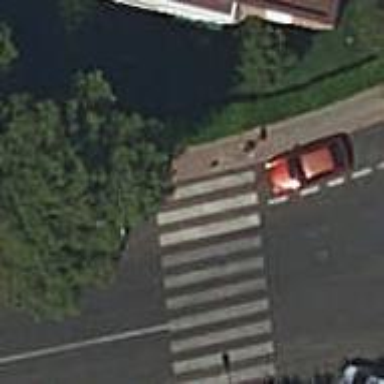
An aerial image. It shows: Bollard barrier.